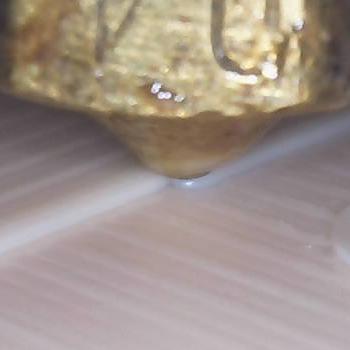
Flow rate: 133%